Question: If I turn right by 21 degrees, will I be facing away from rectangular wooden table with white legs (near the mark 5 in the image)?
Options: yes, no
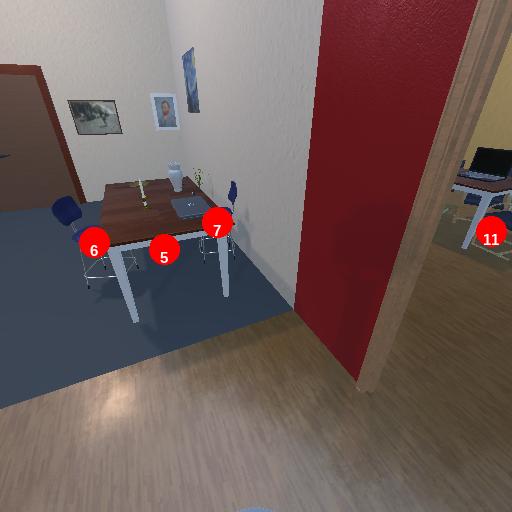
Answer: yes